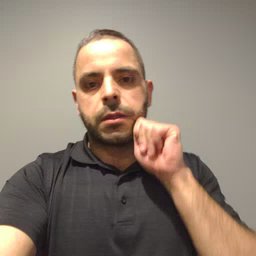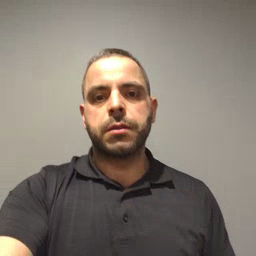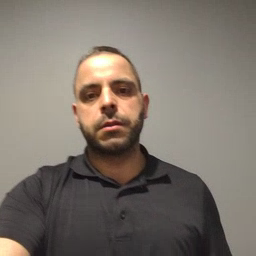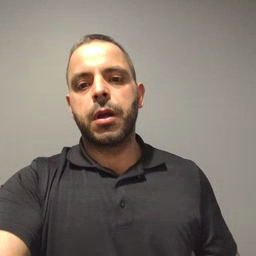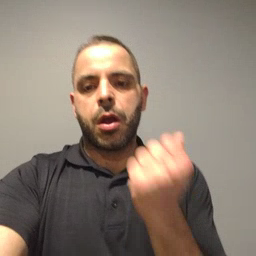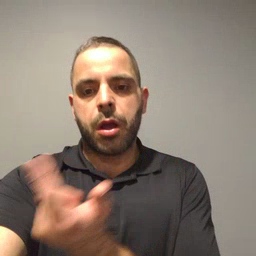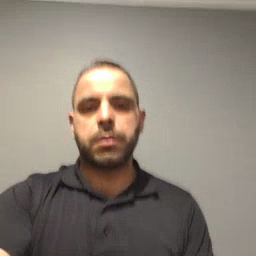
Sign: all